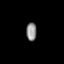
Tissue: prostate
Cell type: Others
Senescence score: 0.3345
Nuclear area (px): 180
Mean DAPI intensity: 145.428